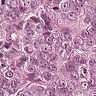
Metastatic tissue present: yes